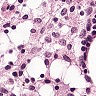
Metastatic tissue present: no